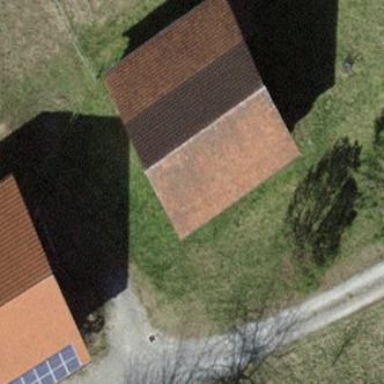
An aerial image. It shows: Gabled roof on farm auxiliary building.